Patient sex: M
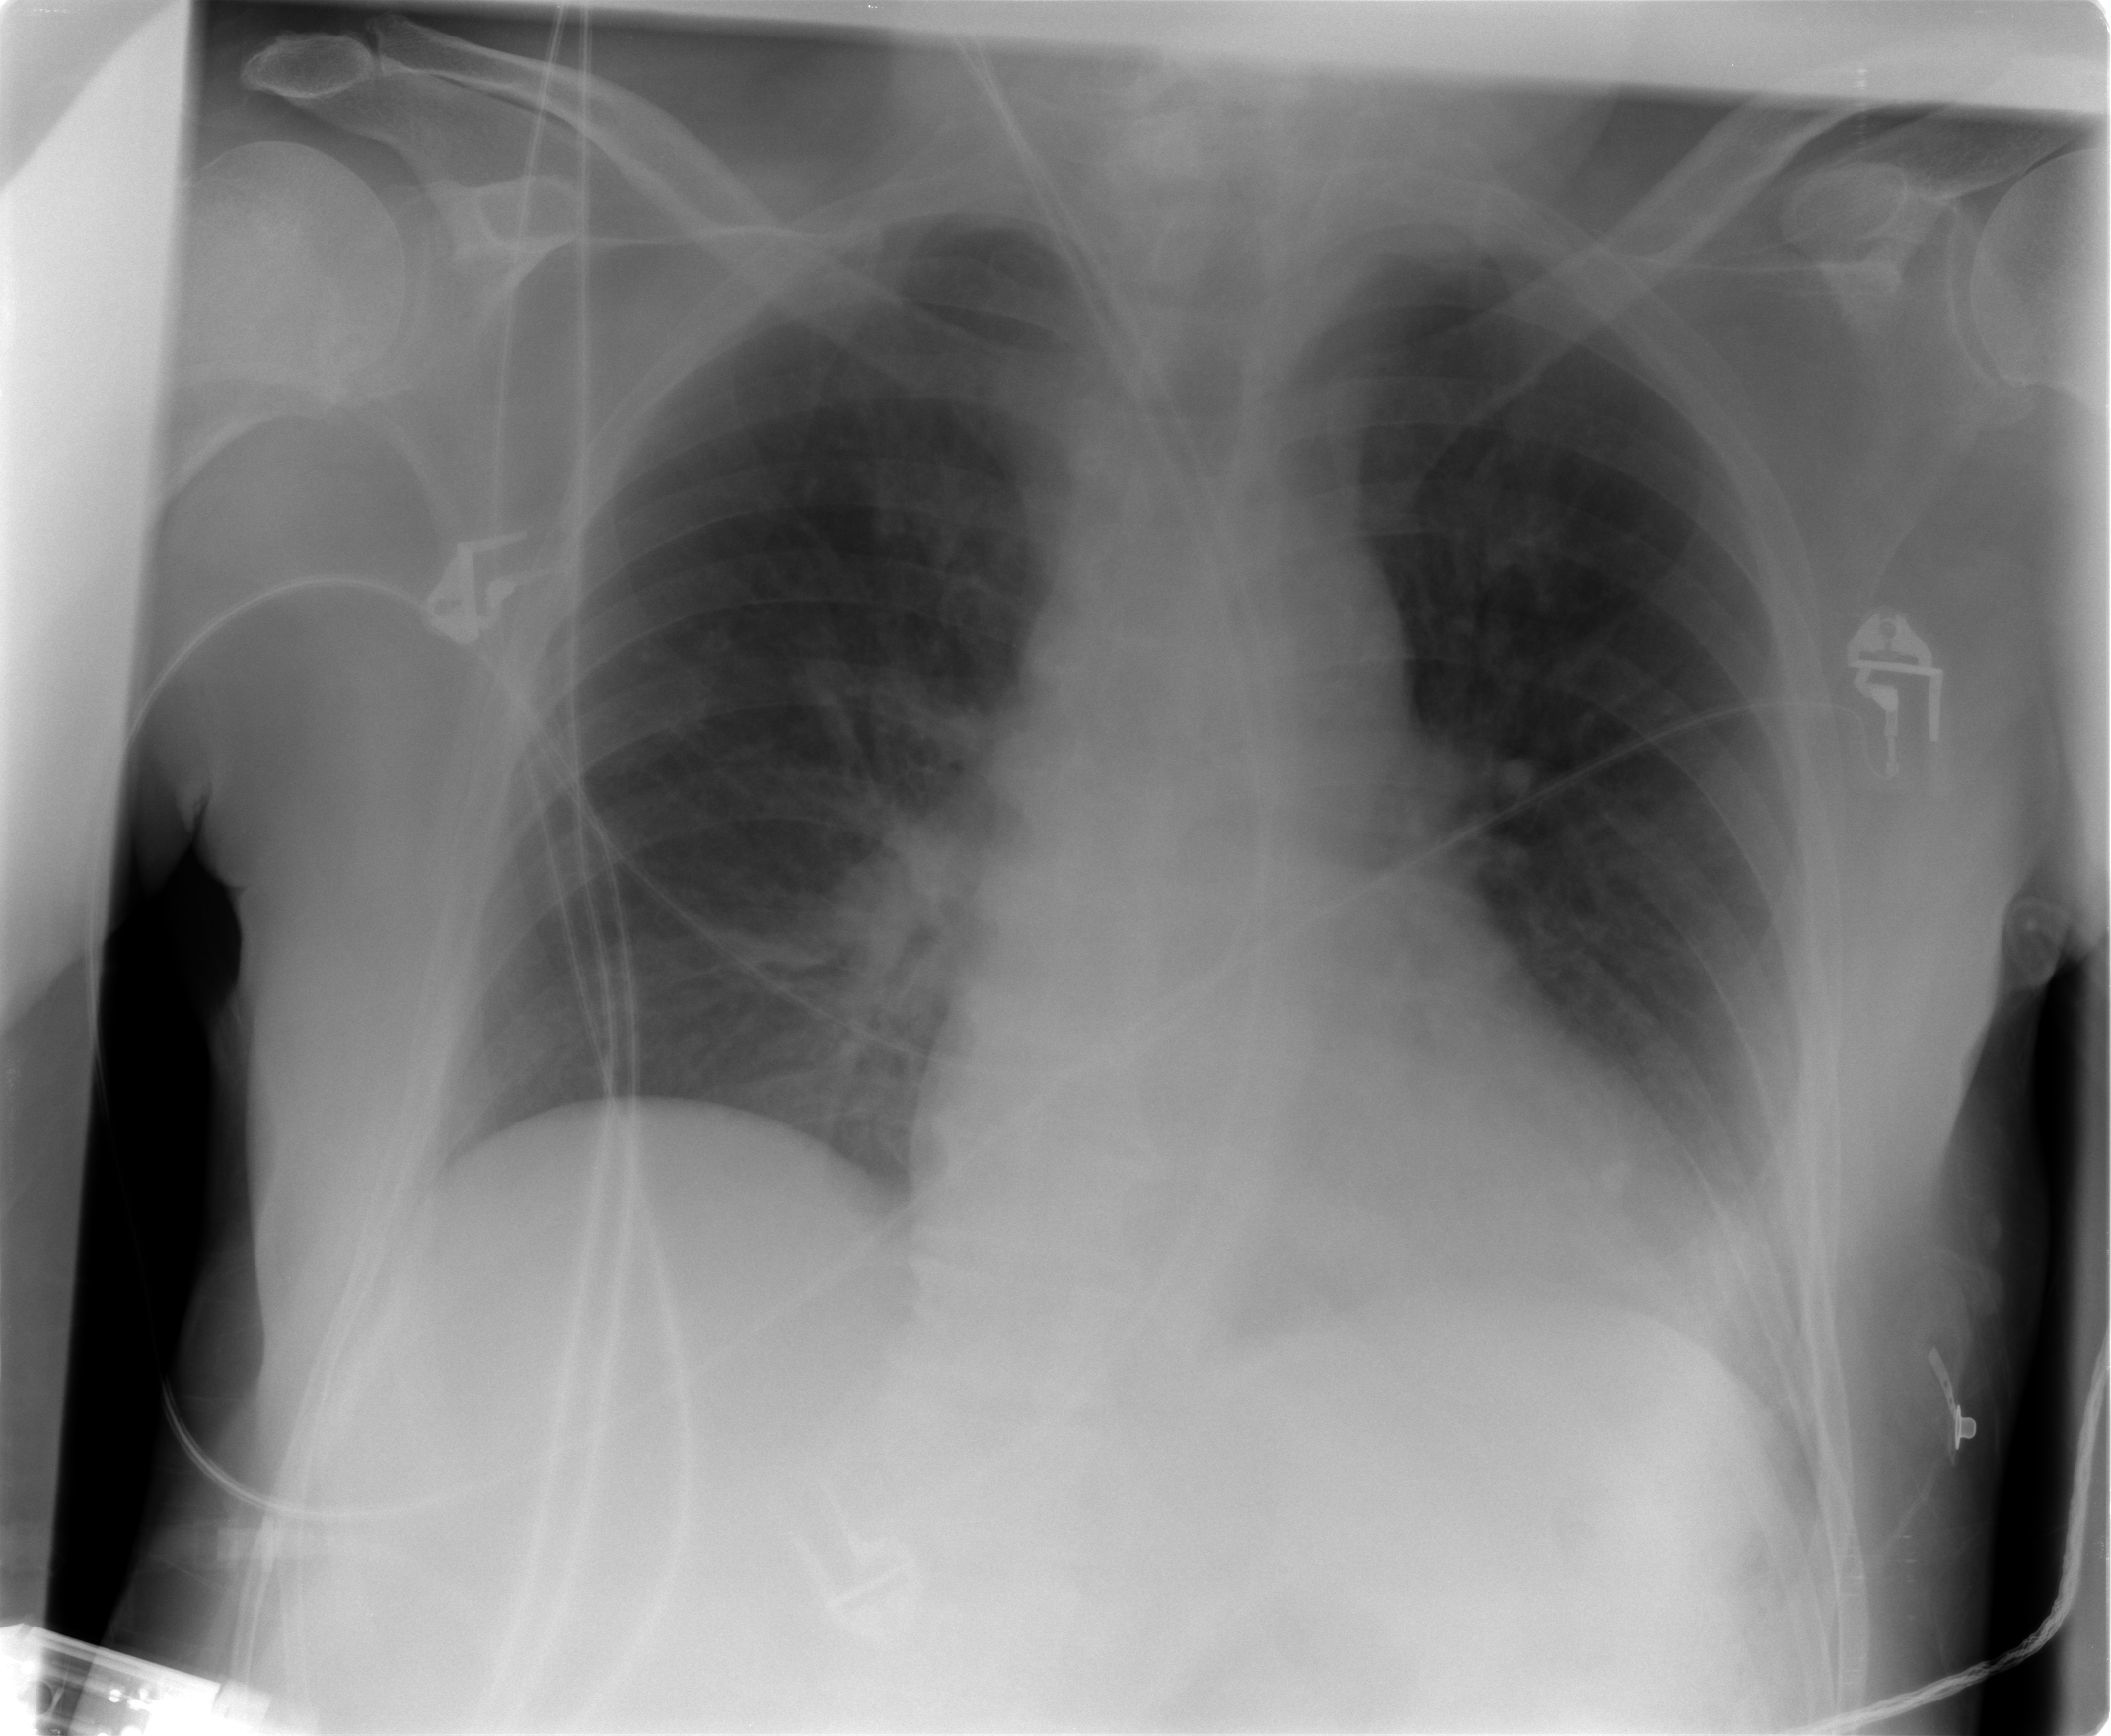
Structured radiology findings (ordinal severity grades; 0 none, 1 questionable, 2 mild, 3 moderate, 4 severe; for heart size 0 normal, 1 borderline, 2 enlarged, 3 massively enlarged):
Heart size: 1
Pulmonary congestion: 1
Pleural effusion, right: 0
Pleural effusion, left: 1
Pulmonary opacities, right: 1
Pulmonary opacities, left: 0
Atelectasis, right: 2
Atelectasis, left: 2